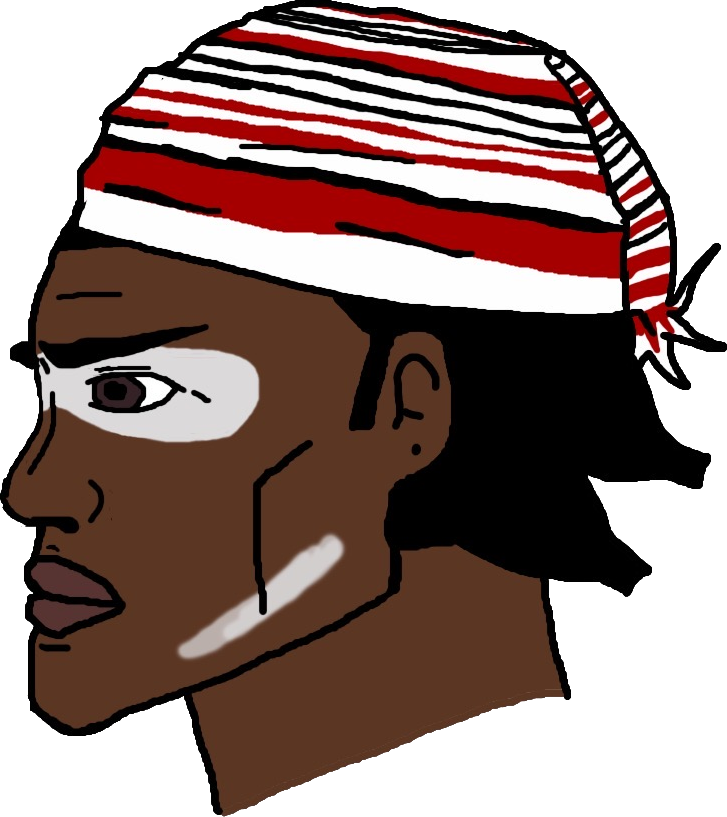
Label: 4_Yes_Chad